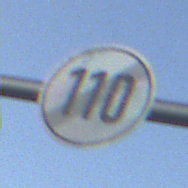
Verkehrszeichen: EndeGeschwindigkeit110
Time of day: SunriseSunset
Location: Outdoor (RoadRail)
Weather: PartlyCloudy
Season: NotSpecified
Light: Natural